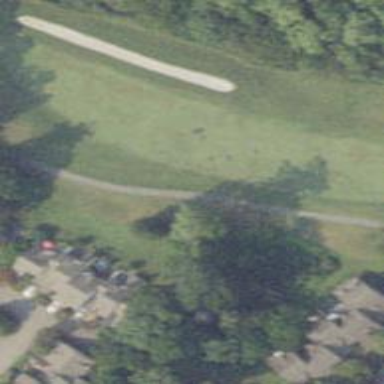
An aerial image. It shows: Golf hole.